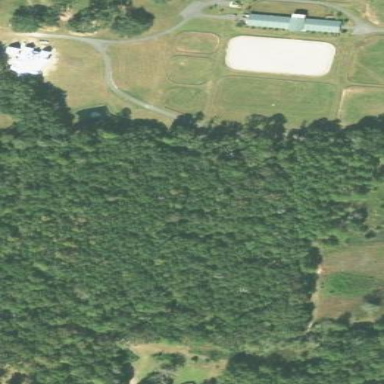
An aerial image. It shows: Mixed woodland area with various types of leaves.